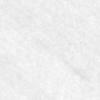
Label: no_change